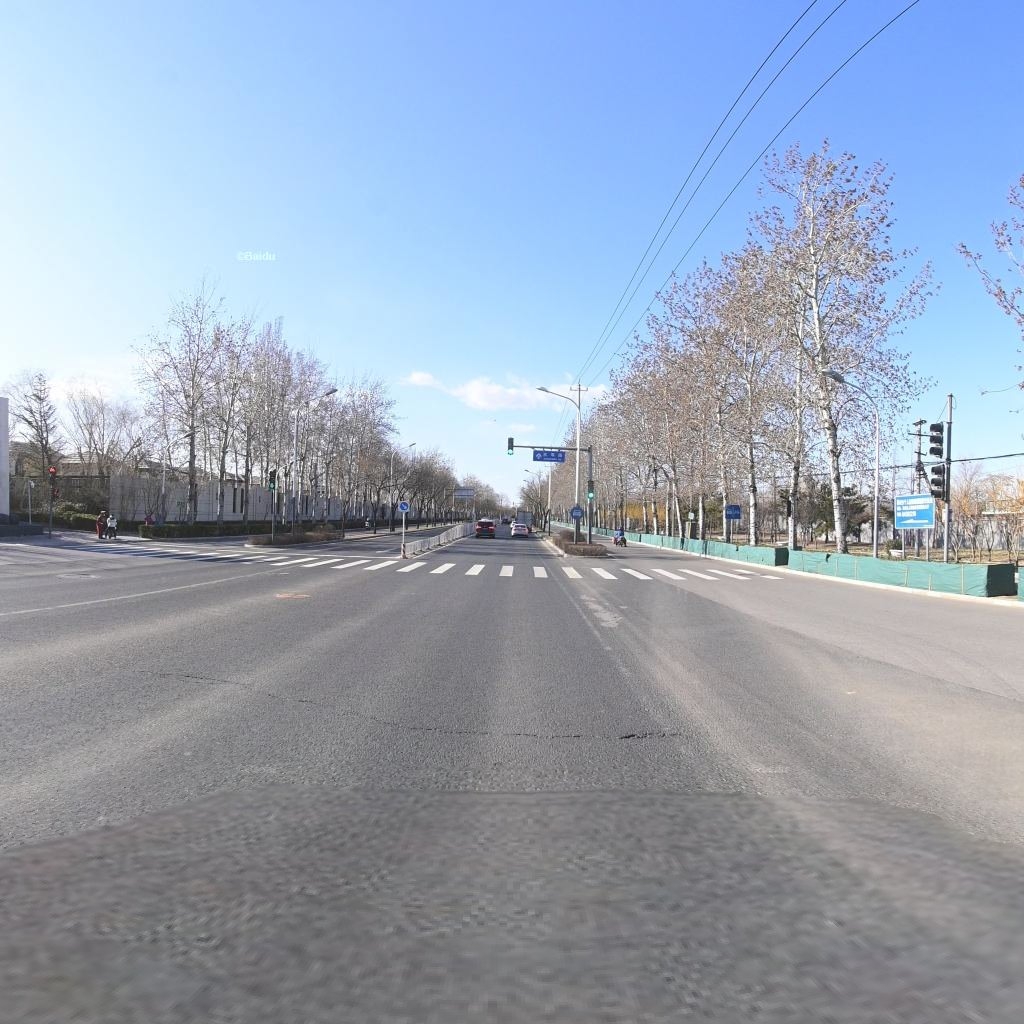
Region: Chaoyang
Road damage annotations: manhole cover, manhole cover, transverse crack